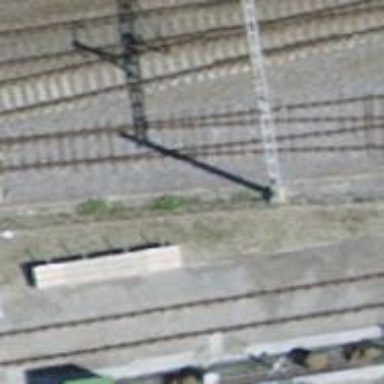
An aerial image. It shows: Railway switch with turnout to the right.